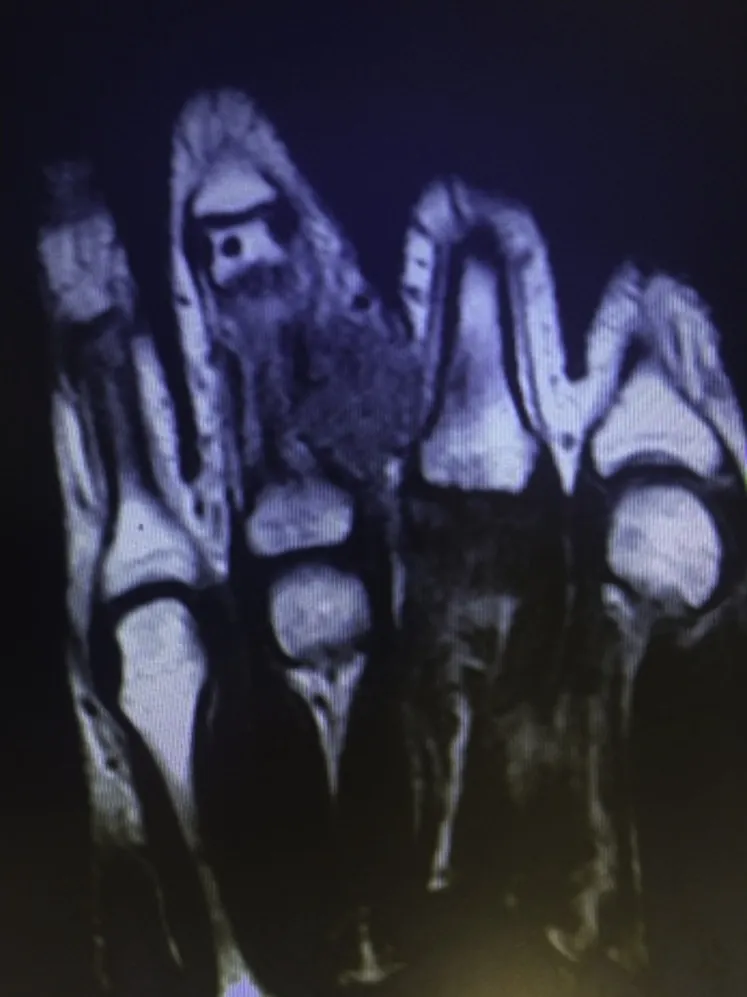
Magnetic resonance T1- weighted image showing an iso-intense lesion.
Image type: radiology (mri)